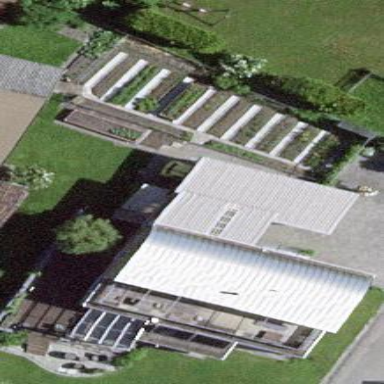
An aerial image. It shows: Garage building.